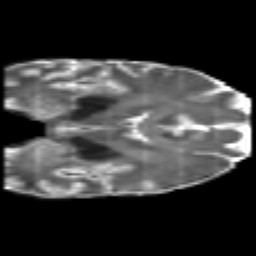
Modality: T2w
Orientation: coronal
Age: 44
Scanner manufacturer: philips
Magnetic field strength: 3 T
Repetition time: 8.592 s
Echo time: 0.1268 s